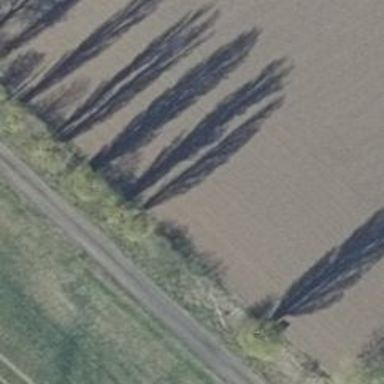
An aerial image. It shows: Row of deciduous broadleaved trees.